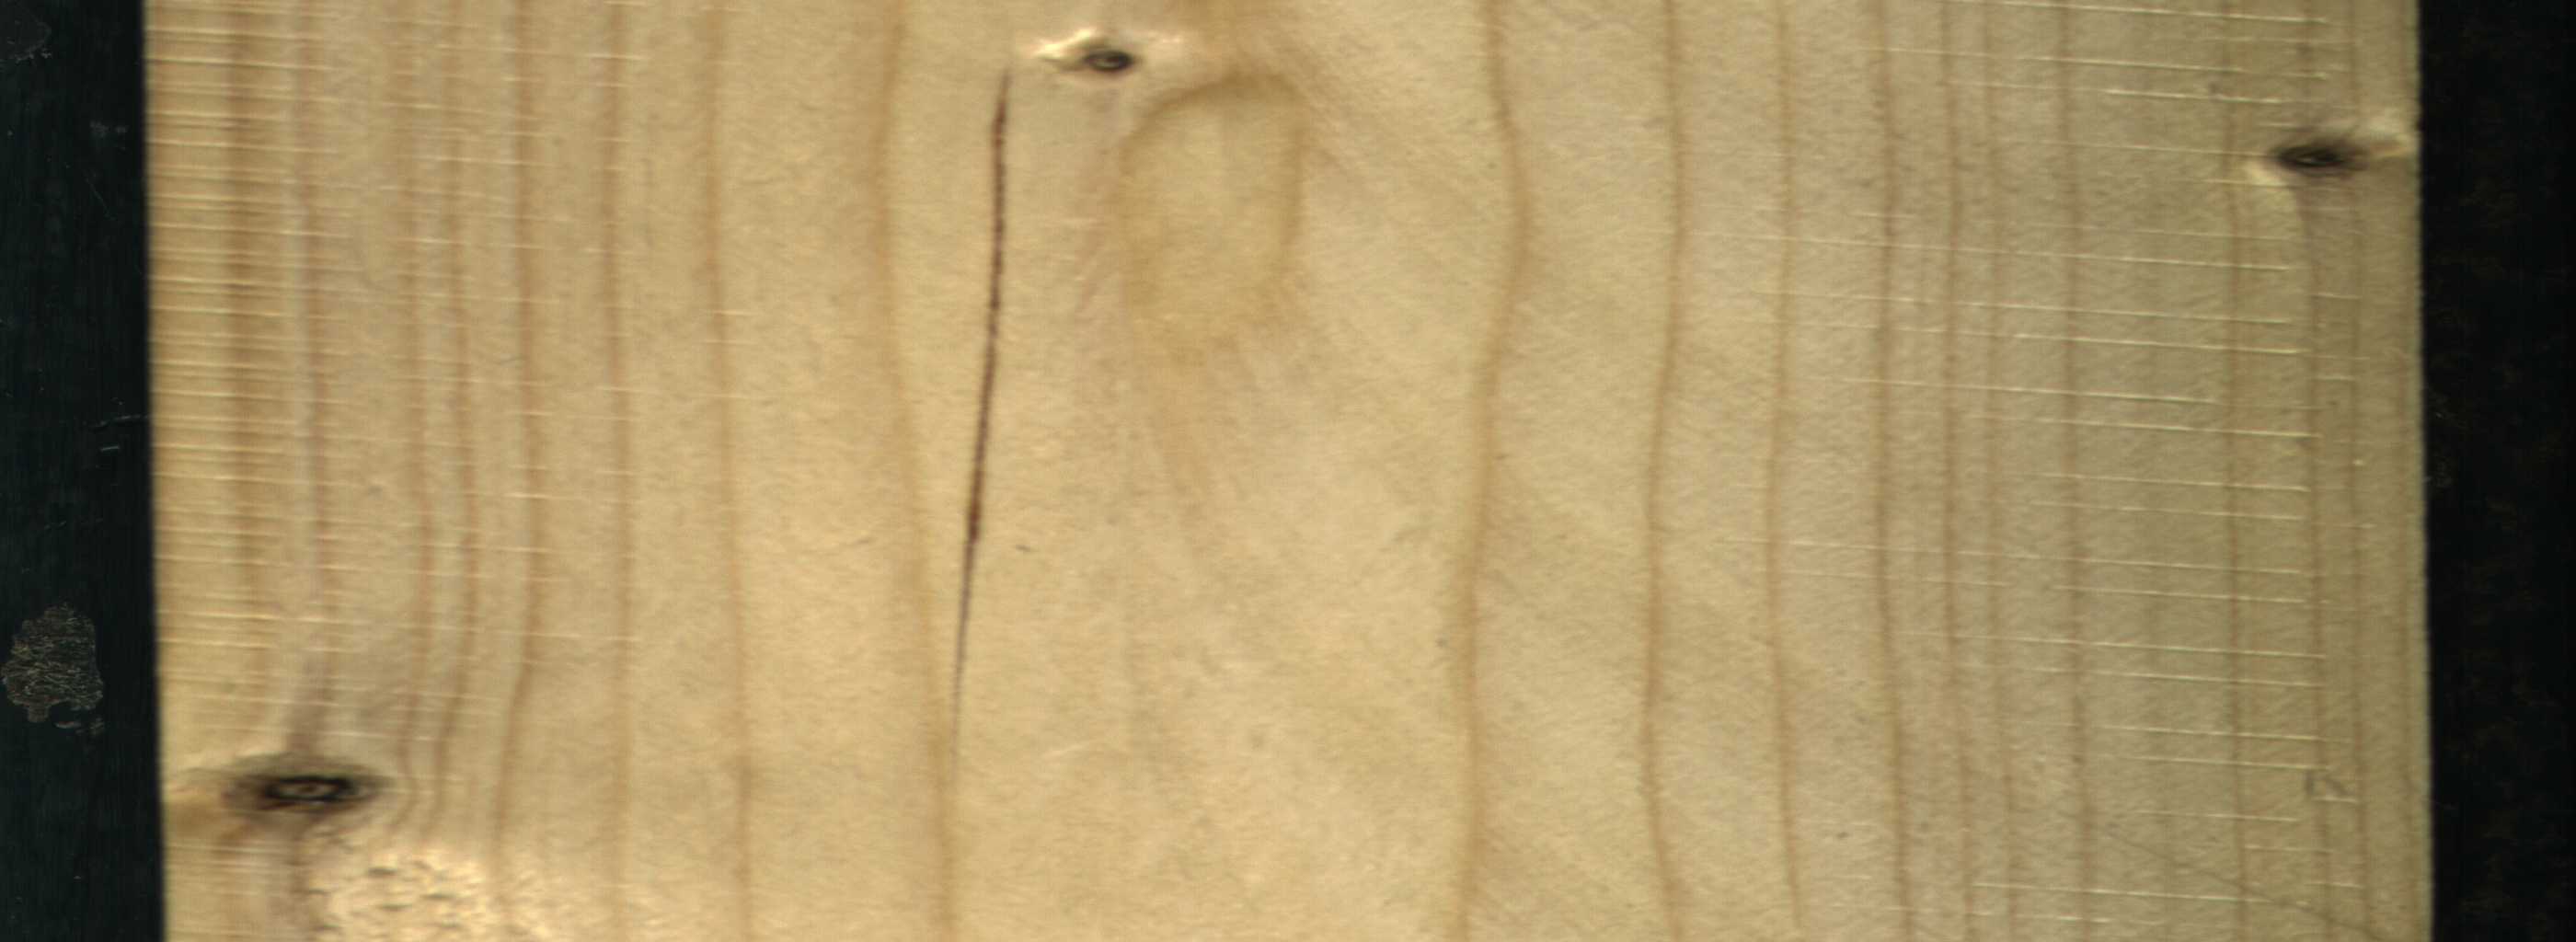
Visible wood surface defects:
resin
Dead_Knot
Dead_Knot
Dead_Knot